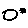
Label: cloud